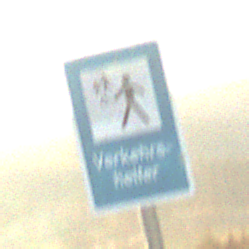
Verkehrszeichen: Verkehrshelfer
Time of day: SunriseSunset
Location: Outdoor (Nature)
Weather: PartlyCloudy
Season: NotSpecified
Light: Natural